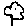
Label: flower